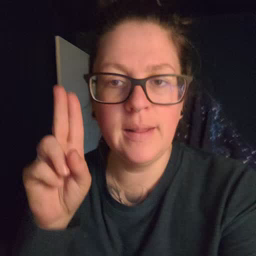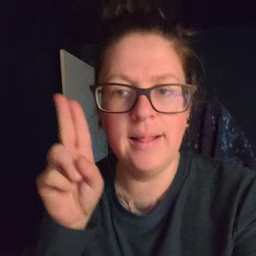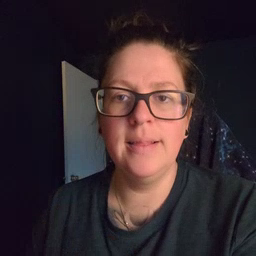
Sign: uncle